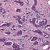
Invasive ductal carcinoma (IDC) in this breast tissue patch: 1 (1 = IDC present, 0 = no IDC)